Question: I have a question about add shading in my figure. I need to shading all subplot like the picture below, how to do it in Python?

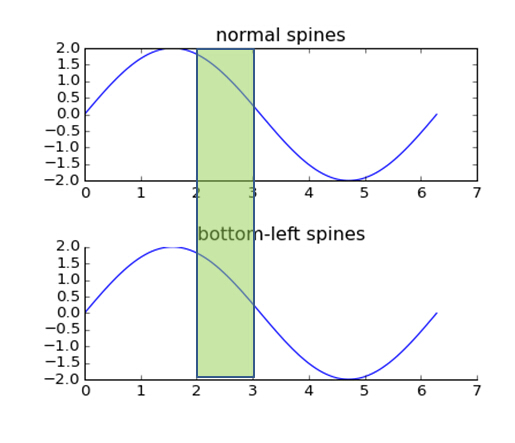
Answer: You can set 'clip_on=False' in a 'Rectangle patch' so that it can extend beyond the axis boundaries.
'''
import matplotlib.pyplot as plt
import matplotlib.patches as mpatches
import numpy as np
fig,ax=plt.subplots(2,1)
x=np.linspace(0,np.pi*2,50)
ax[0].plot(x,np.sin(x),'b-')
ax[1].plot(x,np.sin(x),'b-')
rect=mpatches.Rectangle([0.35,0.1], 0.1, 0.8,
ec='k', fc='g', alpha=0.5, clip_on=False, transform=fig.transFigure)
ax[1].add_patch(rect)
fig.savefig('figure.png')
'''

Note: setting the rectangle on the first axis would have made it go behind the second axis, unless you want to manually change the zorder of the two axes.